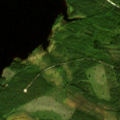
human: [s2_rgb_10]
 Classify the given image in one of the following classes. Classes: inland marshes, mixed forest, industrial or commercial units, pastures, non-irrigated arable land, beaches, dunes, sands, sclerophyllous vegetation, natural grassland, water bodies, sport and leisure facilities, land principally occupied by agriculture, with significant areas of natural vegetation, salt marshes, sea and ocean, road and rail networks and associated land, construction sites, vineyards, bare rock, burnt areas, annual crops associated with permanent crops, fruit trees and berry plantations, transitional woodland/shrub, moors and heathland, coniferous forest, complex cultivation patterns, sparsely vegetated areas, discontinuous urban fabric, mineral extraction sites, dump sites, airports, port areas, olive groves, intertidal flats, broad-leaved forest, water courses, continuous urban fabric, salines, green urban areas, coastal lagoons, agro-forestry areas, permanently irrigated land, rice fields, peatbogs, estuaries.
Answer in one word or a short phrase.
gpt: coniferous forest, mixed forest, transitional woodland/shrub, water bodies